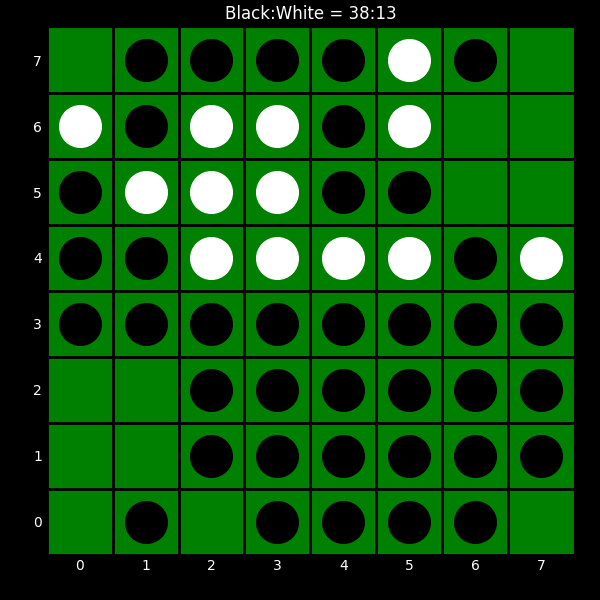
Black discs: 38
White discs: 13